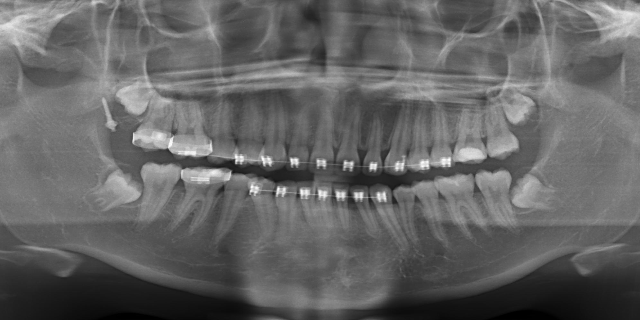
adult